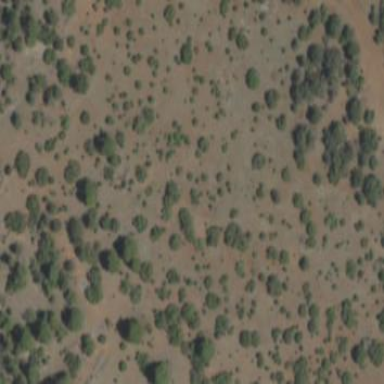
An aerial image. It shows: Patch of scrub vegetation.